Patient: sex M, age 54
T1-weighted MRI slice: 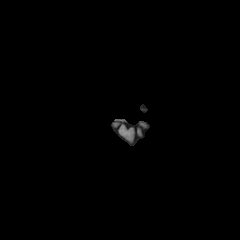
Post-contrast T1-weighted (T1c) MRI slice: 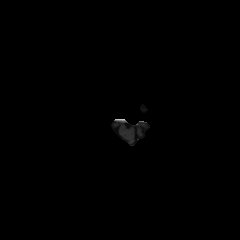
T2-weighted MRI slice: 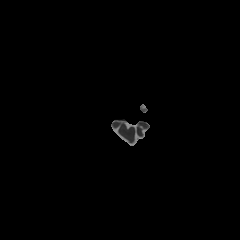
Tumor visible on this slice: no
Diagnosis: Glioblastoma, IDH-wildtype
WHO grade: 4